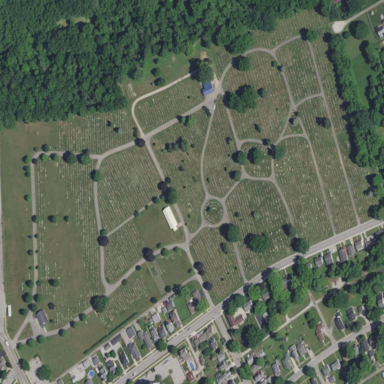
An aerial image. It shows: Cemetery.